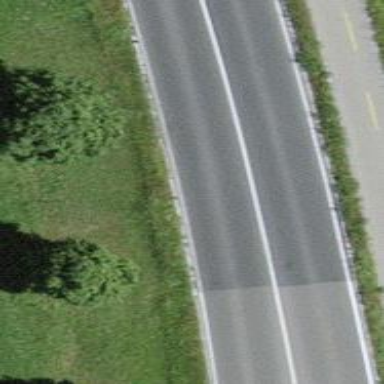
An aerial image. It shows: Primary highway.